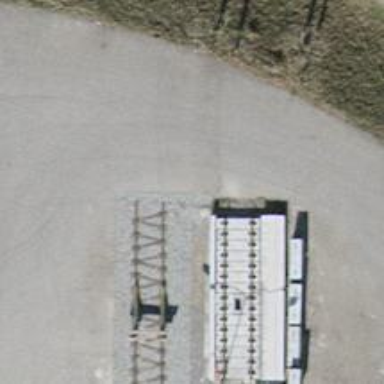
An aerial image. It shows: Railway buffer stop.